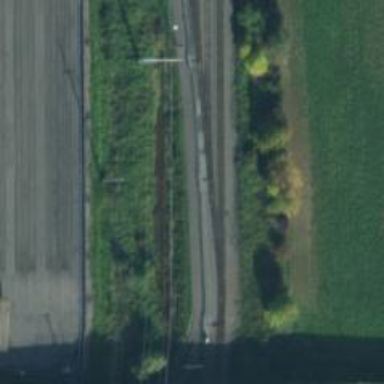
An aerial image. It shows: Railway siding for service.